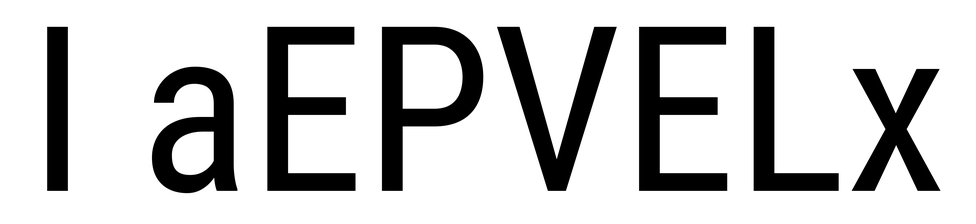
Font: Roboto_Condensed_Regular